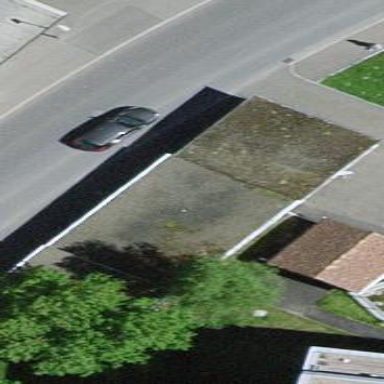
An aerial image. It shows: Building that houses motorcycle shop.